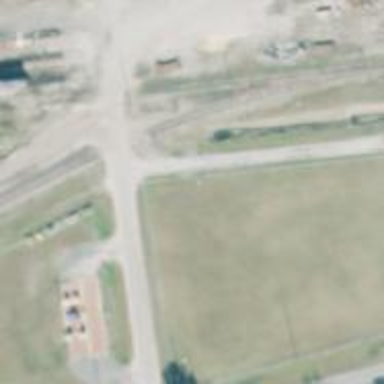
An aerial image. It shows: Railway yard.